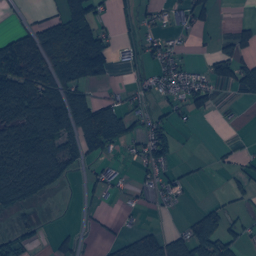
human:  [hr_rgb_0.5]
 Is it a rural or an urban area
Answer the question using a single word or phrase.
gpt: urban

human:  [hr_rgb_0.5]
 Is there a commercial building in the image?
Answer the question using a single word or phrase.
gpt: yes

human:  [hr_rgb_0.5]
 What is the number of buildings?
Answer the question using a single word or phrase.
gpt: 634

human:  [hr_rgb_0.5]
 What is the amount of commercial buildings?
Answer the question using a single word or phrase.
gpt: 9

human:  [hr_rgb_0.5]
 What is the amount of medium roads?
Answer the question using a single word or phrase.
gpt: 0

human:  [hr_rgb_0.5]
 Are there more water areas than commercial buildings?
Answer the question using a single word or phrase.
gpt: yes

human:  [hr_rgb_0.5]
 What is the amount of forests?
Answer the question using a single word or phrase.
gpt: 153

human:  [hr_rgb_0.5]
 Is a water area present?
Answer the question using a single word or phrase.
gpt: yes

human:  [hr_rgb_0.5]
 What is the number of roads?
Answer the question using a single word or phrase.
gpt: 204

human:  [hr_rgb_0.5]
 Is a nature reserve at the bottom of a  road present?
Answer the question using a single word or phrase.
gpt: yes

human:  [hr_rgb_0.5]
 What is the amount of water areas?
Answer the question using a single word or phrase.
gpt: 28

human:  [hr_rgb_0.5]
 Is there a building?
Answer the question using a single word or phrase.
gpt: yes

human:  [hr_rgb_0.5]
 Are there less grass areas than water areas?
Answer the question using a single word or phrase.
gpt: no

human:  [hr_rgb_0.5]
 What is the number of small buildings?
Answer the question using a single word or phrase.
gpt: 620

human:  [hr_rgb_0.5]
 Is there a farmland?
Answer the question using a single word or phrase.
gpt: yes

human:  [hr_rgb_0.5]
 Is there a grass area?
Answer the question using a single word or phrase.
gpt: yes

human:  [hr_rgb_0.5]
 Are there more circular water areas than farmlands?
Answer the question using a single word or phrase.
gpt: no

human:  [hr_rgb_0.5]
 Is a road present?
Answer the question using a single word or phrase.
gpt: yes

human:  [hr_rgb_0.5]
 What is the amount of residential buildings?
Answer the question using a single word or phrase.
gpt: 616

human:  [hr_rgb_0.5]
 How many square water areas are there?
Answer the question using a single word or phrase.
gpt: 2

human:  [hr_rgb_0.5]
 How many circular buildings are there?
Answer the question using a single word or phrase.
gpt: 3

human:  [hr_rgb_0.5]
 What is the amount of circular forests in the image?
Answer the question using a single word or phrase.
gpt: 0

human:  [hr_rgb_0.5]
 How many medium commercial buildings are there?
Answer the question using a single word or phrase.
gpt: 0

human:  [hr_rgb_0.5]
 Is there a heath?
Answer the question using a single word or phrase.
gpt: yes

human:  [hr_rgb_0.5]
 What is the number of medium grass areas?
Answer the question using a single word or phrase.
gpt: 49

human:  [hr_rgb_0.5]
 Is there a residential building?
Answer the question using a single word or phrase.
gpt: yes

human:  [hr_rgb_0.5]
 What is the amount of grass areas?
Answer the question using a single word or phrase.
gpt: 204

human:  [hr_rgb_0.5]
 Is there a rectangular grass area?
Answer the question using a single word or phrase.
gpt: yes

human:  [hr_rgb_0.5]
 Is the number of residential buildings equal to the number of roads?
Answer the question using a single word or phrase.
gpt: no

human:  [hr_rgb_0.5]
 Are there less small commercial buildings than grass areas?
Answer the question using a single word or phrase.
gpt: yes

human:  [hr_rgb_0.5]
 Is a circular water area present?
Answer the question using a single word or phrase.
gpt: yes

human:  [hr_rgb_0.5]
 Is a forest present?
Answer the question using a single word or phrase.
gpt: yes

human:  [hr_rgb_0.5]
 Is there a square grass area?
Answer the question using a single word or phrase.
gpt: no

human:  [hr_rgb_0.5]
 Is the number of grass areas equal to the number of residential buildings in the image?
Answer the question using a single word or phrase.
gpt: no

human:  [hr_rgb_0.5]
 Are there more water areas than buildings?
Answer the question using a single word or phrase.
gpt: no

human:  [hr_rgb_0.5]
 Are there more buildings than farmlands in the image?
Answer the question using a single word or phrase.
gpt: yes

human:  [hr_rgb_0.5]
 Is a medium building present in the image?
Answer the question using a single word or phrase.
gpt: yes

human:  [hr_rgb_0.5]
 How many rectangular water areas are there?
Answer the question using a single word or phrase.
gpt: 3

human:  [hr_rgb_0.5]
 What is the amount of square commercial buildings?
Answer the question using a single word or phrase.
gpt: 0

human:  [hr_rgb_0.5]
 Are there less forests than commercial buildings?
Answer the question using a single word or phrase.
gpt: no

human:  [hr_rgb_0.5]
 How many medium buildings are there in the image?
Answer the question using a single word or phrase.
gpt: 12

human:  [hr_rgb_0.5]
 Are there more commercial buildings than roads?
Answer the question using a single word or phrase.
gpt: no

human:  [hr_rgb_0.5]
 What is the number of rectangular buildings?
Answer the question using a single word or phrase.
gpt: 398

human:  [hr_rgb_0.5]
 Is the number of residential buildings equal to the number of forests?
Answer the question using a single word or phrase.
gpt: no

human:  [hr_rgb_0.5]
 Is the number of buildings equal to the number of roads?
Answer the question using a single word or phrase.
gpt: no

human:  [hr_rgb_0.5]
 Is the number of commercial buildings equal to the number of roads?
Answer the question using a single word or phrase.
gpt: no

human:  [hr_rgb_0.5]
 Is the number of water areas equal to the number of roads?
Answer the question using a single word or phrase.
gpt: no

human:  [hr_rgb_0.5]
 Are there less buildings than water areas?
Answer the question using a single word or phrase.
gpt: no

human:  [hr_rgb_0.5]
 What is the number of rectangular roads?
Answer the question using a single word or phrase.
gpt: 0

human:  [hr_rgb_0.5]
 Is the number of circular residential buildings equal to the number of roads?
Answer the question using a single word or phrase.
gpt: no

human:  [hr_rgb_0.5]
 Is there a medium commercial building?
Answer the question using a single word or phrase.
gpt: no

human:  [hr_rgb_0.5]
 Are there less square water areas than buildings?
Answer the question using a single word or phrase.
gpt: yes

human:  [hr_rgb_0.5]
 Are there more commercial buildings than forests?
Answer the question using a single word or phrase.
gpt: no

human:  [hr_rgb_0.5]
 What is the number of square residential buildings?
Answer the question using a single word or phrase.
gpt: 3

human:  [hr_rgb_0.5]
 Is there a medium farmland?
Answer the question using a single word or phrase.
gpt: no

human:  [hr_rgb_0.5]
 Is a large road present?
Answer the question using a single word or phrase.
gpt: no

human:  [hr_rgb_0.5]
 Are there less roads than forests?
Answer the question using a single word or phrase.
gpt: no

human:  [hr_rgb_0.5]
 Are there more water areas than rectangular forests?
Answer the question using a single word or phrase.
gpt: yes

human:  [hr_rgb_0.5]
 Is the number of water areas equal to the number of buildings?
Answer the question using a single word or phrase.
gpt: no

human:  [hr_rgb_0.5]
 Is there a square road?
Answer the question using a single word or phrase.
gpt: no

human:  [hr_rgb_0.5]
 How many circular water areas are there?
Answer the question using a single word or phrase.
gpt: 2

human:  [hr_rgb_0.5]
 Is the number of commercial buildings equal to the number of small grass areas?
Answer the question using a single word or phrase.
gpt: no

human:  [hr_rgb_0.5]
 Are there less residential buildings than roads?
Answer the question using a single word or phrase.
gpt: no

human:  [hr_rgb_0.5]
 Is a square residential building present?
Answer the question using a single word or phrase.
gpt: yes